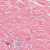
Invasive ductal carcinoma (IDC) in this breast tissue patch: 0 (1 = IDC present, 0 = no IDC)